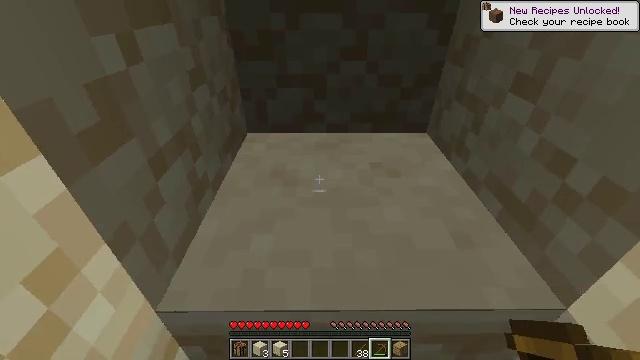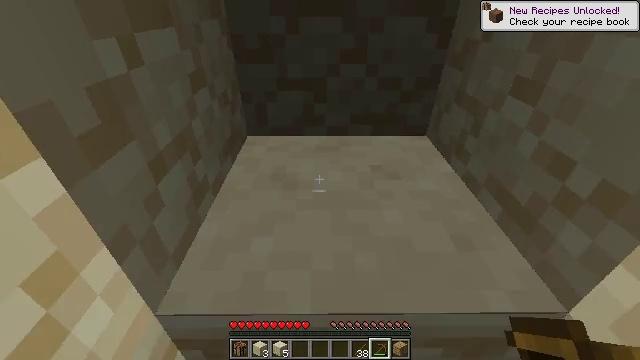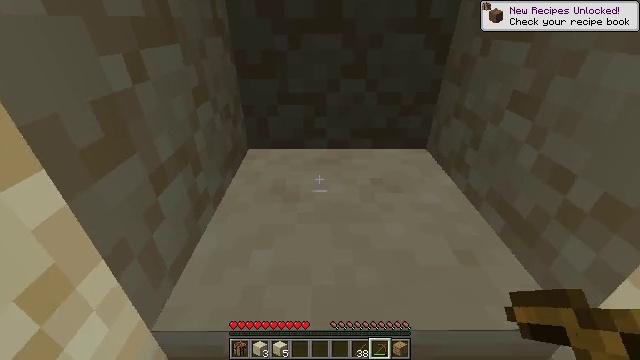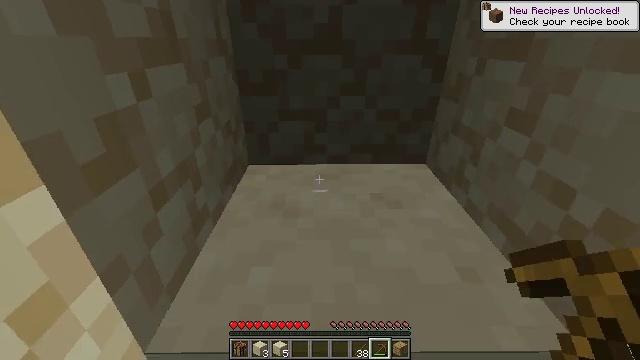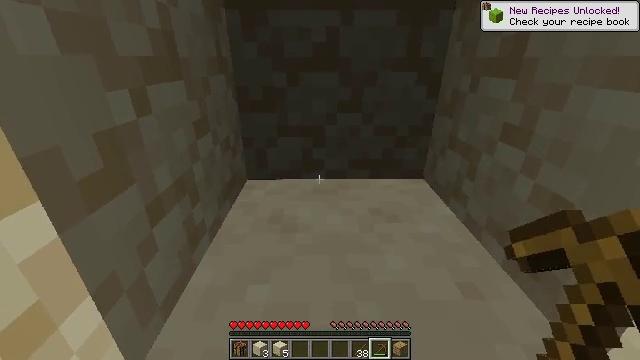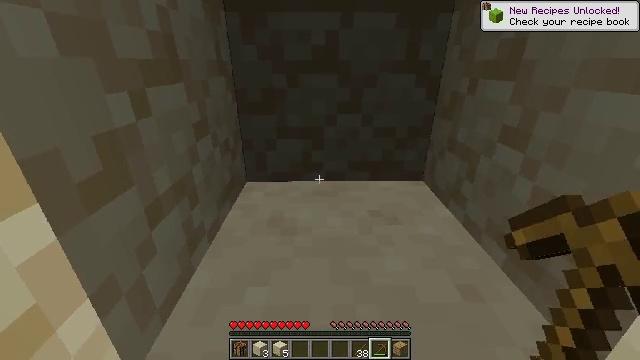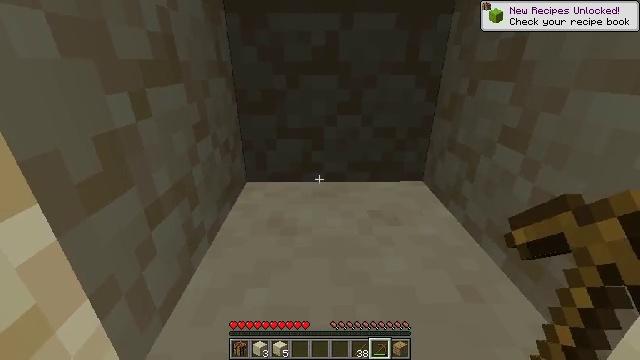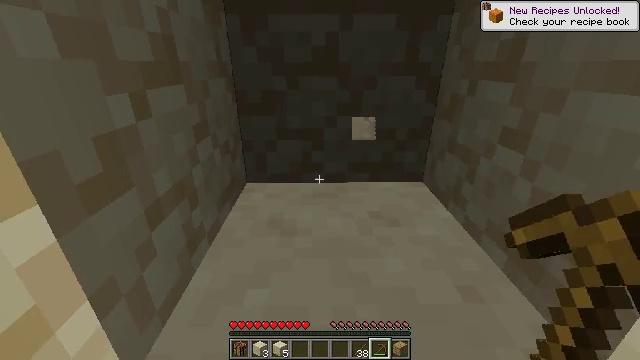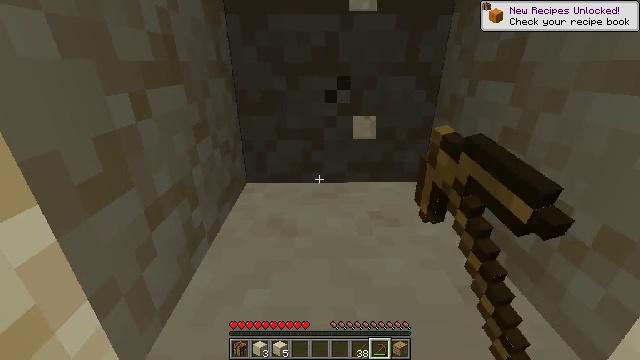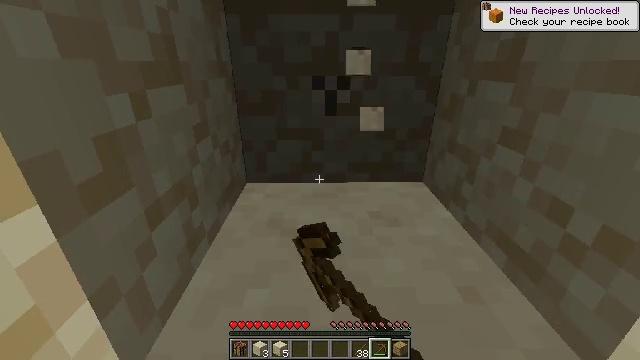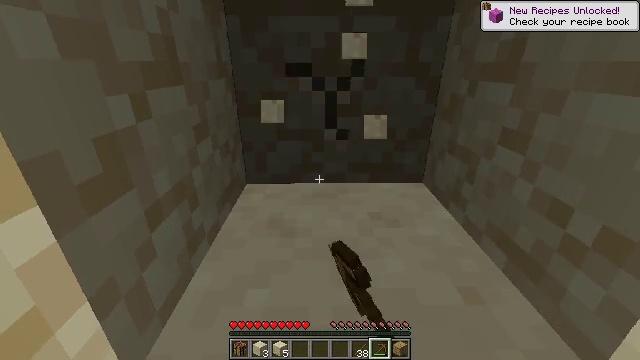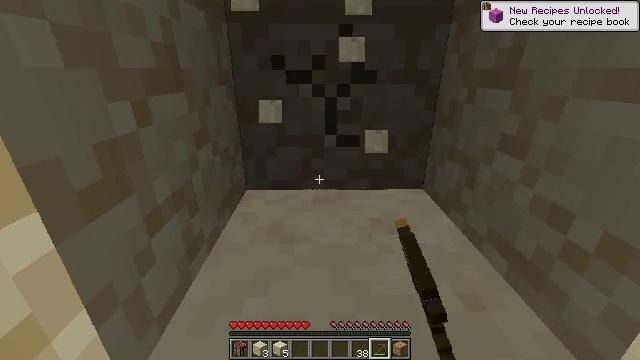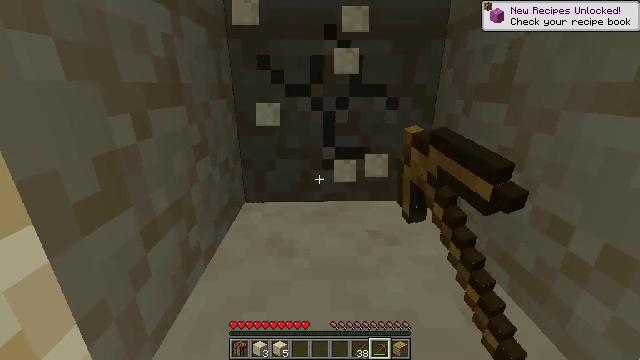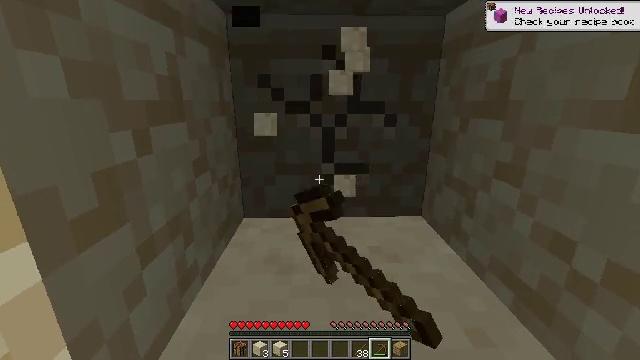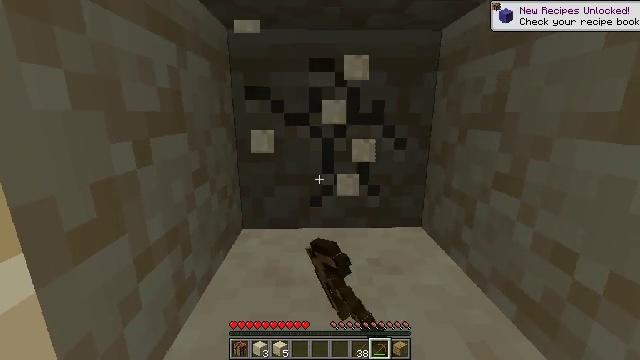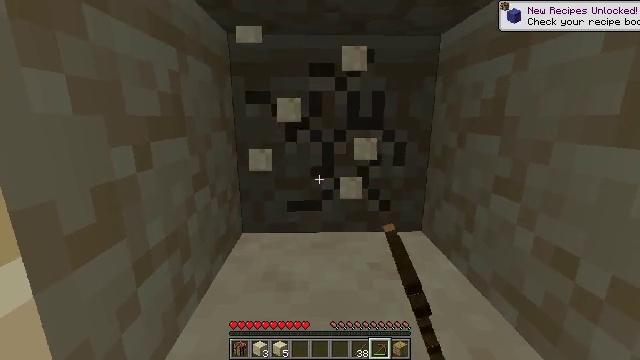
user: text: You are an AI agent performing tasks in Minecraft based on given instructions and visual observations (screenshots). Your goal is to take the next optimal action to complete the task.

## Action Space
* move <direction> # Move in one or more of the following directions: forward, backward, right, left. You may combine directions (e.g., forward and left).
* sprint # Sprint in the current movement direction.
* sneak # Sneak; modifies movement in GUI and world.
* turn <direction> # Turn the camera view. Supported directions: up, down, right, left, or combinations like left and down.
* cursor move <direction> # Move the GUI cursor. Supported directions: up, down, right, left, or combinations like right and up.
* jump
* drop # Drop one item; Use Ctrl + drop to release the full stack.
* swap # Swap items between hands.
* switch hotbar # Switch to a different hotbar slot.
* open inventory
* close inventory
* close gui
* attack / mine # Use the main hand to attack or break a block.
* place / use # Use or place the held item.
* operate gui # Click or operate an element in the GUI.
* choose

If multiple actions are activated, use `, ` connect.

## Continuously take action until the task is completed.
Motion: motion action
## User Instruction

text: Dig up the sandstone.
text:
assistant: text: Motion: no_op
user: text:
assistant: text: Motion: turn up
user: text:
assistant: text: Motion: turn up
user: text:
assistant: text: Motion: turn up
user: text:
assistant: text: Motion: no_op
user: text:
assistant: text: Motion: no_op
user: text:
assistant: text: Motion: attack / mine
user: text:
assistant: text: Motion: attack / mine
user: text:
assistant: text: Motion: attack / mine
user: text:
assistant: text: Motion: attack / mine
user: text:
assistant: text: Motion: turn up, attack / mine
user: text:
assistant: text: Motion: turn up, attack / mine
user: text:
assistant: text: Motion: turn up, attack / mine
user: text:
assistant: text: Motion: turn up, attack / mine
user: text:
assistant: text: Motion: attack / mine
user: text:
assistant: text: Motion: attack / mine
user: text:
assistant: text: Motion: attack / mine
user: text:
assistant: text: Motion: attack / mine
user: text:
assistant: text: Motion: attack / mine
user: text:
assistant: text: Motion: attack / mine
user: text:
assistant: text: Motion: attack / mine
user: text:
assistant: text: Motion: attack / mine
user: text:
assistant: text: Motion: attack / mine
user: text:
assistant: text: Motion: attack / mine
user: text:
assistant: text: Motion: attack / mine
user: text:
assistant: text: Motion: attack / mine
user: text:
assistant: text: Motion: attack / mine
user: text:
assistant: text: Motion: attack / mine
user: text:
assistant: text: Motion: attack / mine
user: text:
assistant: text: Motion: attack / mine